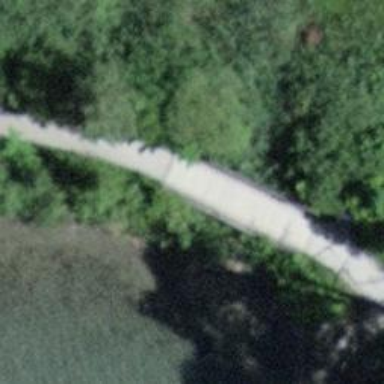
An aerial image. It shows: Path leading to bridge.